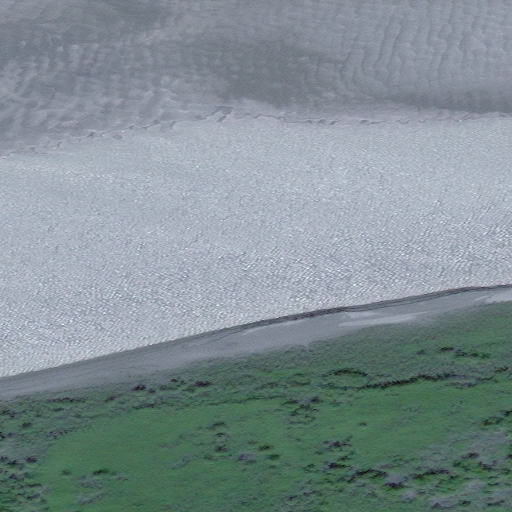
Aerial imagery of island in Alaska named Sister Islands containing only unknown